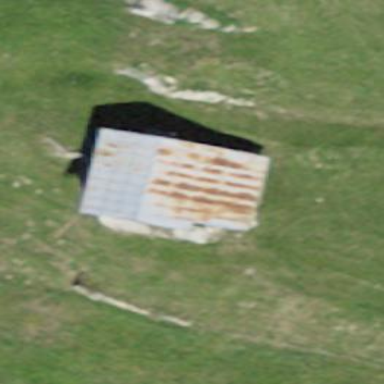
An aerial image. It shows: Shed building.